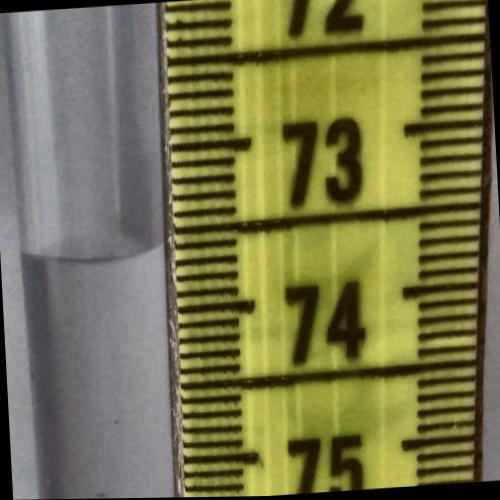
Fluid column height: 73.6 cm